Question: I want to open Play store Setting page.though I know how to open play store
'''
final String appName = "";
try {
startActivity(new Intent(Intent.ACTION_VIEW, Uri.parse("market://details?id="+appName)));
} catch (android.content.ActivityNotFoundException anfe) {
startActivity(new Intent(Intent.ACTION_VIEW, Uri.parse("http://play.google.com/store/apps/details?id="+appName)));
}
'''
> but I want to open play store setting(to redirect user to auto update
option) page that look like this image

How to do this.Is there any intent for this?
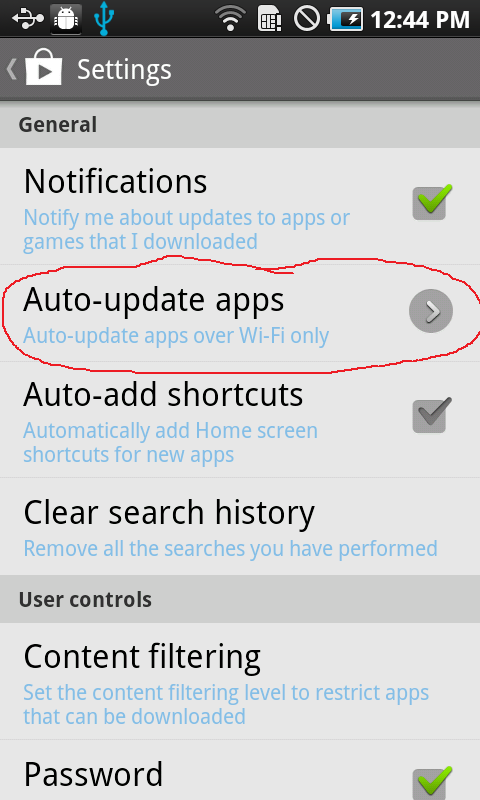
Answer: You can do that using this :
'''
try {
Intent intent = new Intent("com.google.android.finsky.activities.SettingsActivity");
intent.setClassName("com.android.vending", "com.google.android.finsky.activities.SettingsActivity");
startActivity(intent);
}
catch(Exception e) {
e.printStackTrace();
}
'''